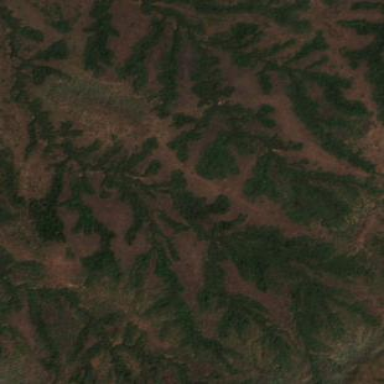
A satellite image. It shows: Forest area.